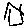
Label: house